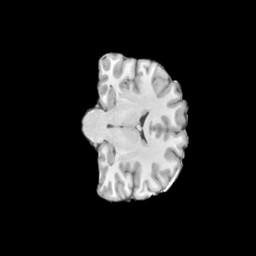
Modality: T1w
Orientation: coronal